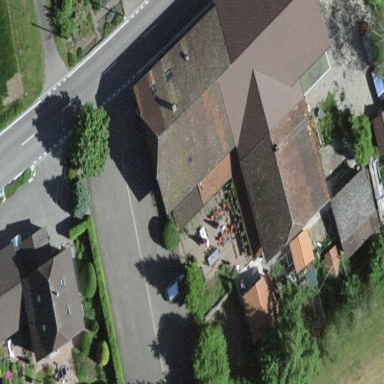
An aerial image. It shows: Half-hipped roof building.